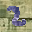
Label: 2